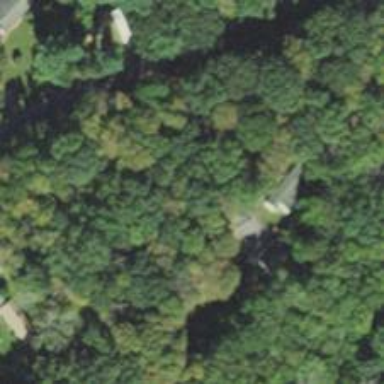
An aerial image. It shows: Residential driveway used as service road.